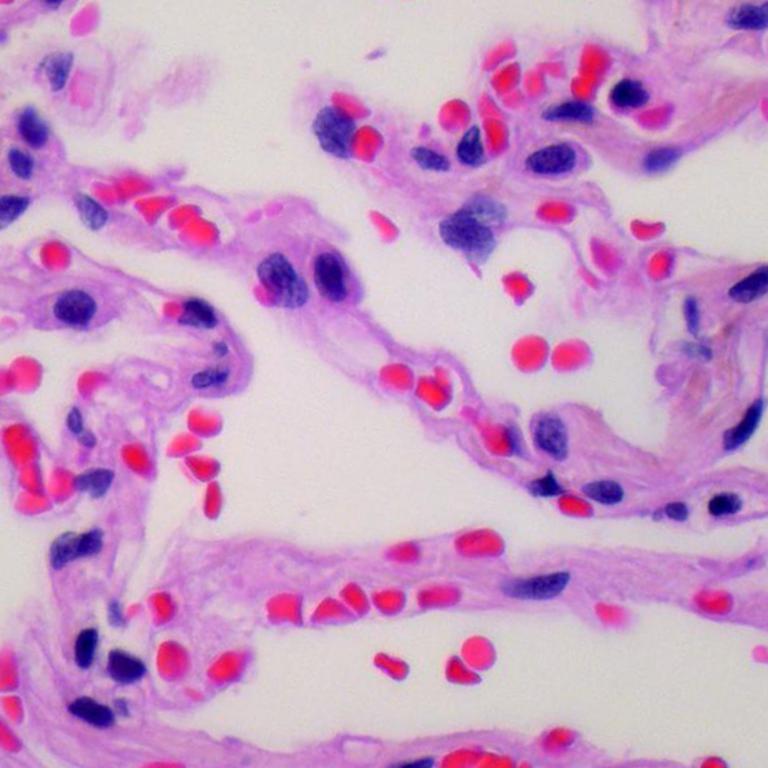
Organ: lung
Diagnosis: benign